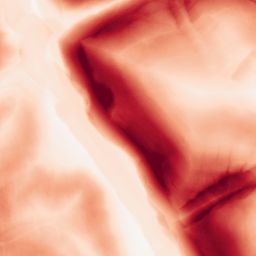
Category: morphological
Decomposition family: morphological_gradient
Decomposition parameters: size: 15
shape: diamond
Upsampling method: quintic
Upsampling parameters: scale: 8
Upsampling scale: 8